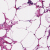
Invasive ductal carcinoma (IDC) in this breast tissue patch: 0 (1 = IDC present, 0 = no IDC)